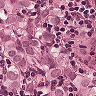
Metastatic tissue present: yes